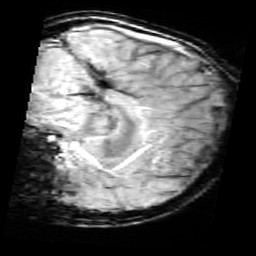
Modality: SWI
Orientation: sagittal
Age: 10
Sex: male
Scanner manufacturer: siemens
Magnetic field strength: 3 T
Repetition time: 0.027 s
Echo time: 0.02 s